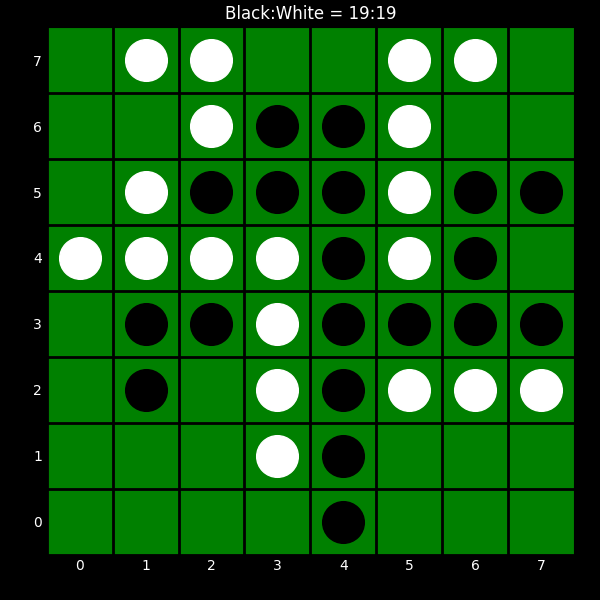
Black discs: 19
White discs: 19